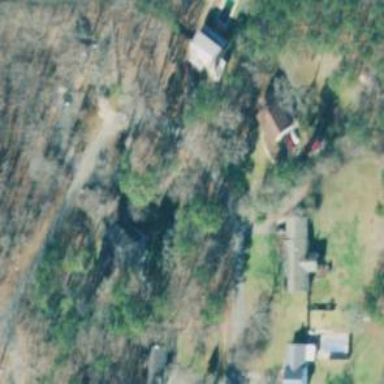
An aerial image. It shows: Residential road.